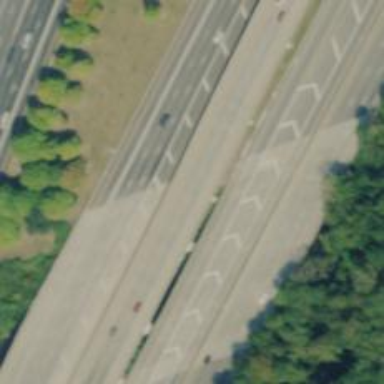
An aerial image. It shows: Bridge on motorway link.